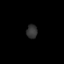
Tissue: prostate
Cell type: T cells
Senescence score: 0.3419
Nuclear area (px): 145
Mean DAPI intensity: 51.131